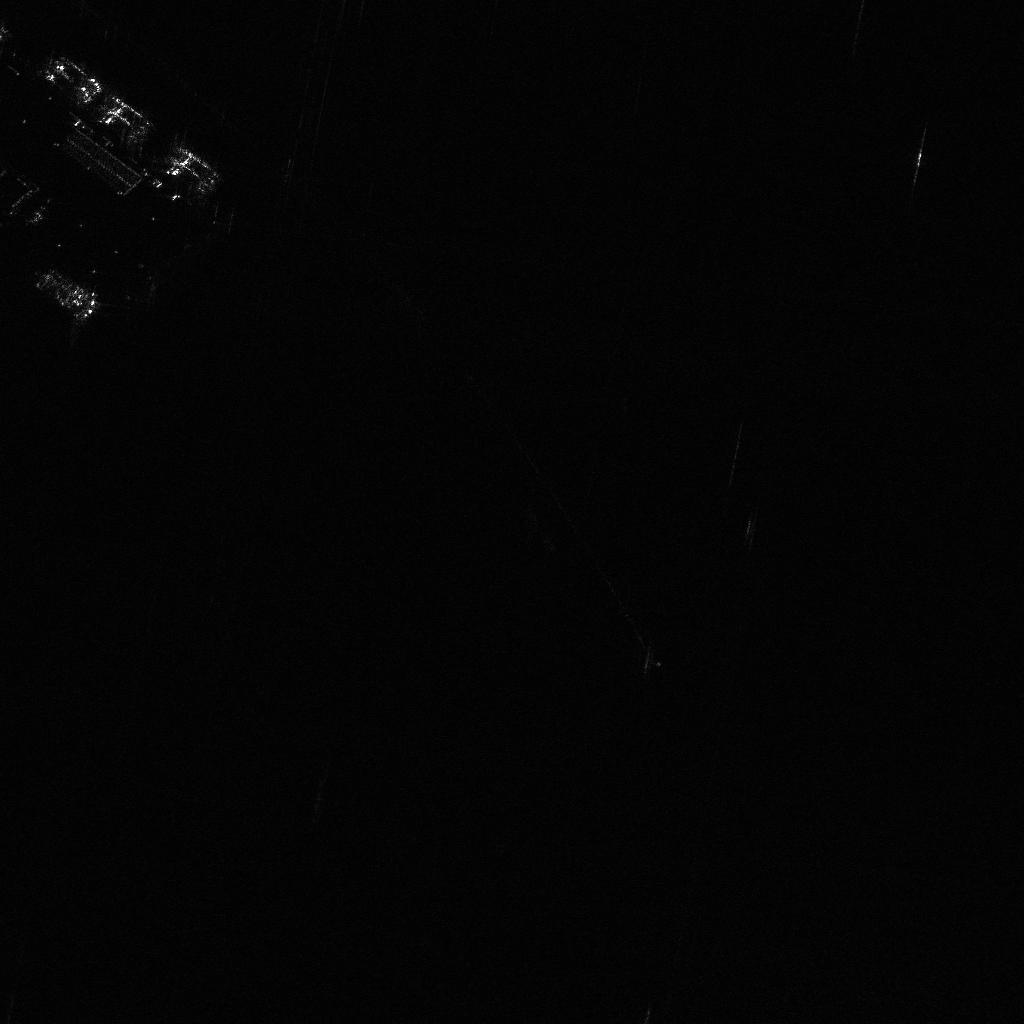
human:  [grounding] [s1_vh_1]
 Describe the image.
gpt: In the satellite image, there is  <ref>4 large container </ref> <box>[[2, 27, 9, 30, 38], [15, 14, 21, 17, 40], [3, 6, 9, 8, 41], [9, 10, 15, 12, 40]]</box> located at top left.